Question: I am using fb sdk in my project where from app user can share on his fb wall. The app works well with 2.3.6 but fails for 4.0 or higher version. This is the error which I get
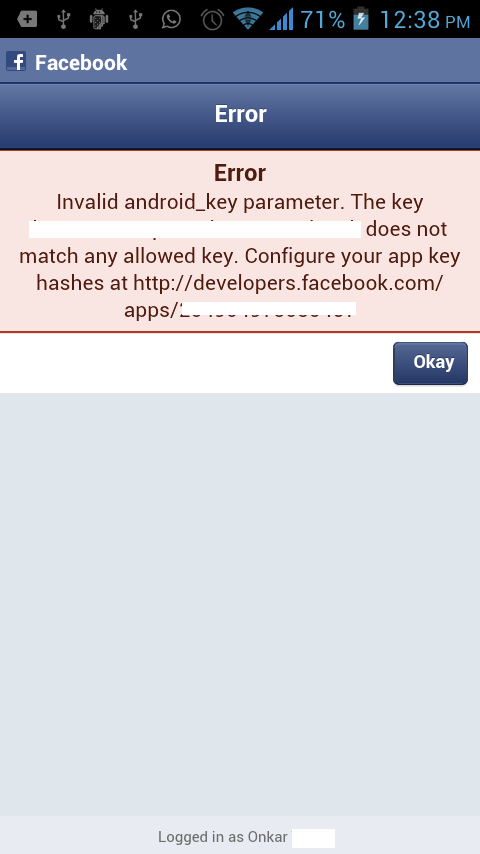
Answer: Android apps using the Facebook SDK need to register a key hash with their <URL>.